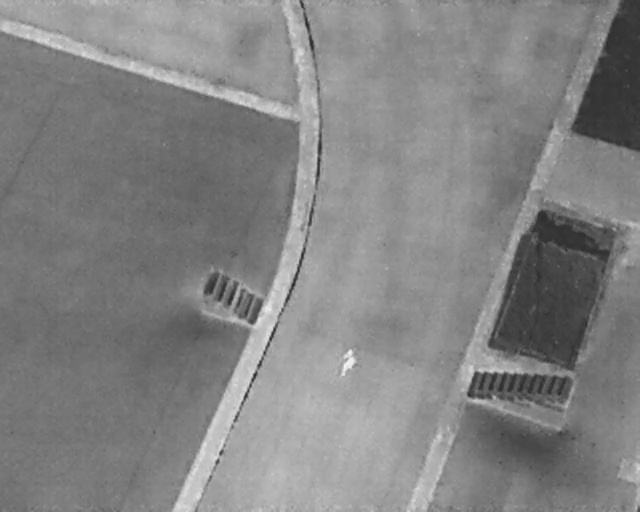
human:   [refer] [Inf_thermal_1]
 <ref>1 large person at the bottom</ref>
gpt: <box>[[51, 68, 56, 72, 12]]</box>